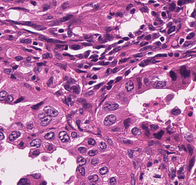
Tumor epithelial tissue: yes
Tumor-associated stroma tissue: yes
Normal tissue: no